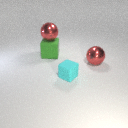
large green rubber cube below large red metal sphere